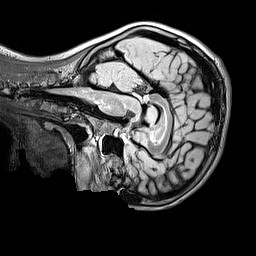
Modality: FLAIR
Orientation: sagittal
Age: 9
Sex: male
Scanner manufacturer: siemens
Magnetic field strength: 3 T
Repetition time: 5 s
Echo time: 0.388 s